Aerial crown-view tile of a tropical tree (Barro Colorado Island, Panama), acquired 20250217:
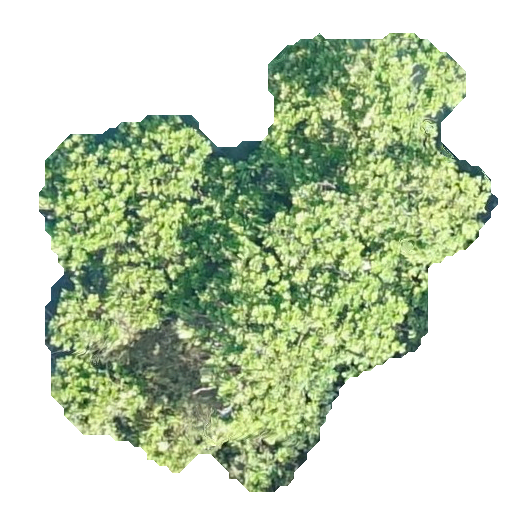
Species: Anacardium excelsum
GBIF accepted scientific name: Anacardium excelsum
Crown area: 198.469 m²